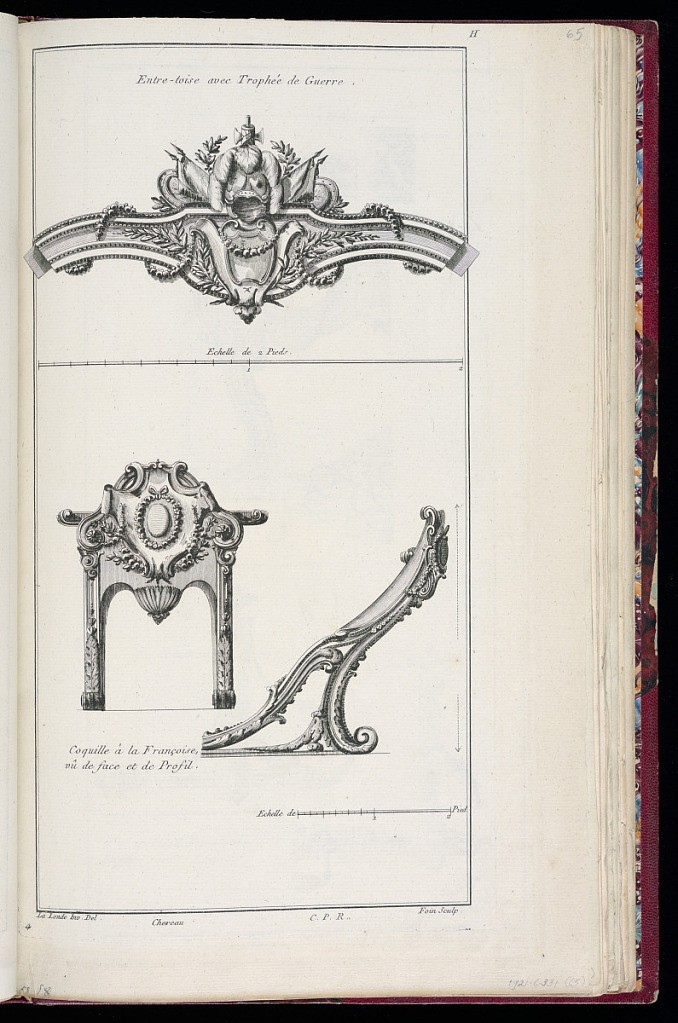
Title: Entre-toise avec Trophée de Guerre
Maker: Richard de Lalonde, French, active 1780–96
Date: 1775-1788
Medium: Etching on off-white laid paper
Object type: Print
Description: Design for a crosspiece with a trophy of war (plumed helmet, flags, fasces) at center. The plate is signed and numbered.